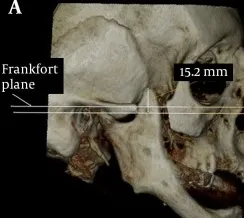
Case 2;. 3D view of the elongated right coronoid process.
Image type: radiology (ct)